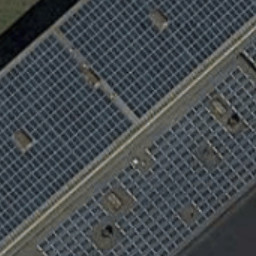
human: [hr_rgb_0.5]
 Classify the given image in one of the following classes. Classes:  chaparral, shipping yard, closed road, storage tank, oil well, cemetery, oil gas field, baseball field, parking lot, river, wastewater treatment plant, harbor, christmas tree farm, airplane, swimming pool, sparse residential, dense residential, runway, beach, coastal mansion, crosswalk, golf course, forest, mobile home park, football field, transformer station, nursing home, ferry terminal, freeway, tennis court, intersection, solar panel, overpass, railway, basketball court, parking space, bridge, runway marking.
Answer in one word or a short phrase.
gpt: solar panel